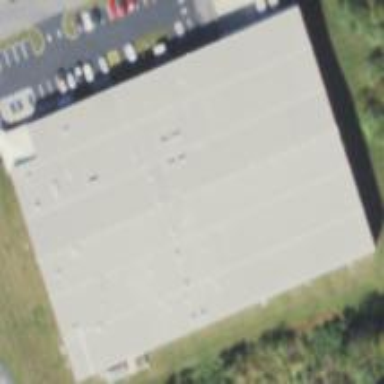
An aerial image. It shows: Warehouse building.